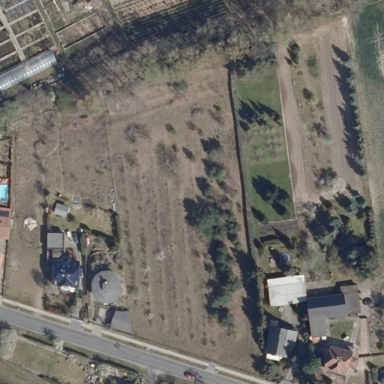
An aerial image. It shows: Garden that is leisure land.